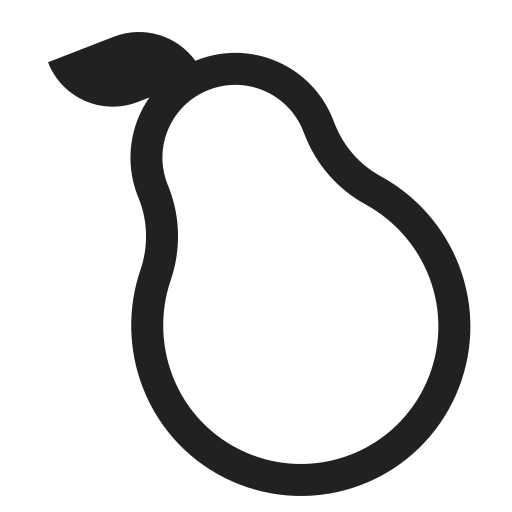
pear high contrast